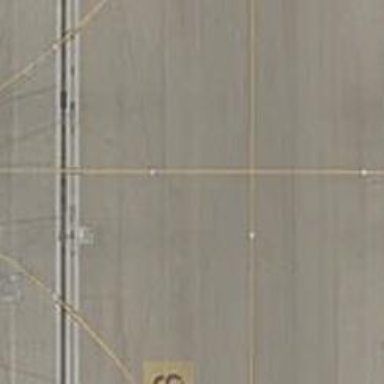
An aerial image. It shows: Image of taxiway at airport.